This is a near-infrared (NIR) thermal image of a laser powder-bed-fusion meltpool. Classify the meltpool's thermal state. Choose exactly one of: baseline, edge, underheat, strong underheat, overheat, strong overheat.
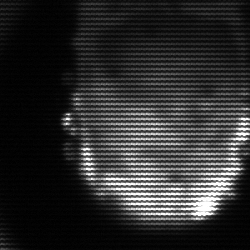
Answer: baseline